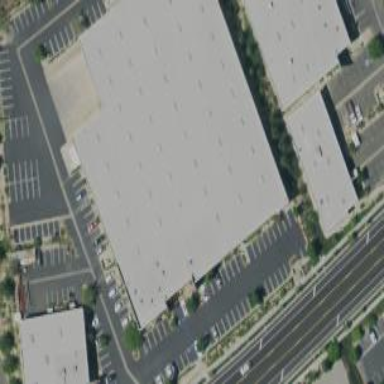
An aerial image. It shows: Warehouse building.